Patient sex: M
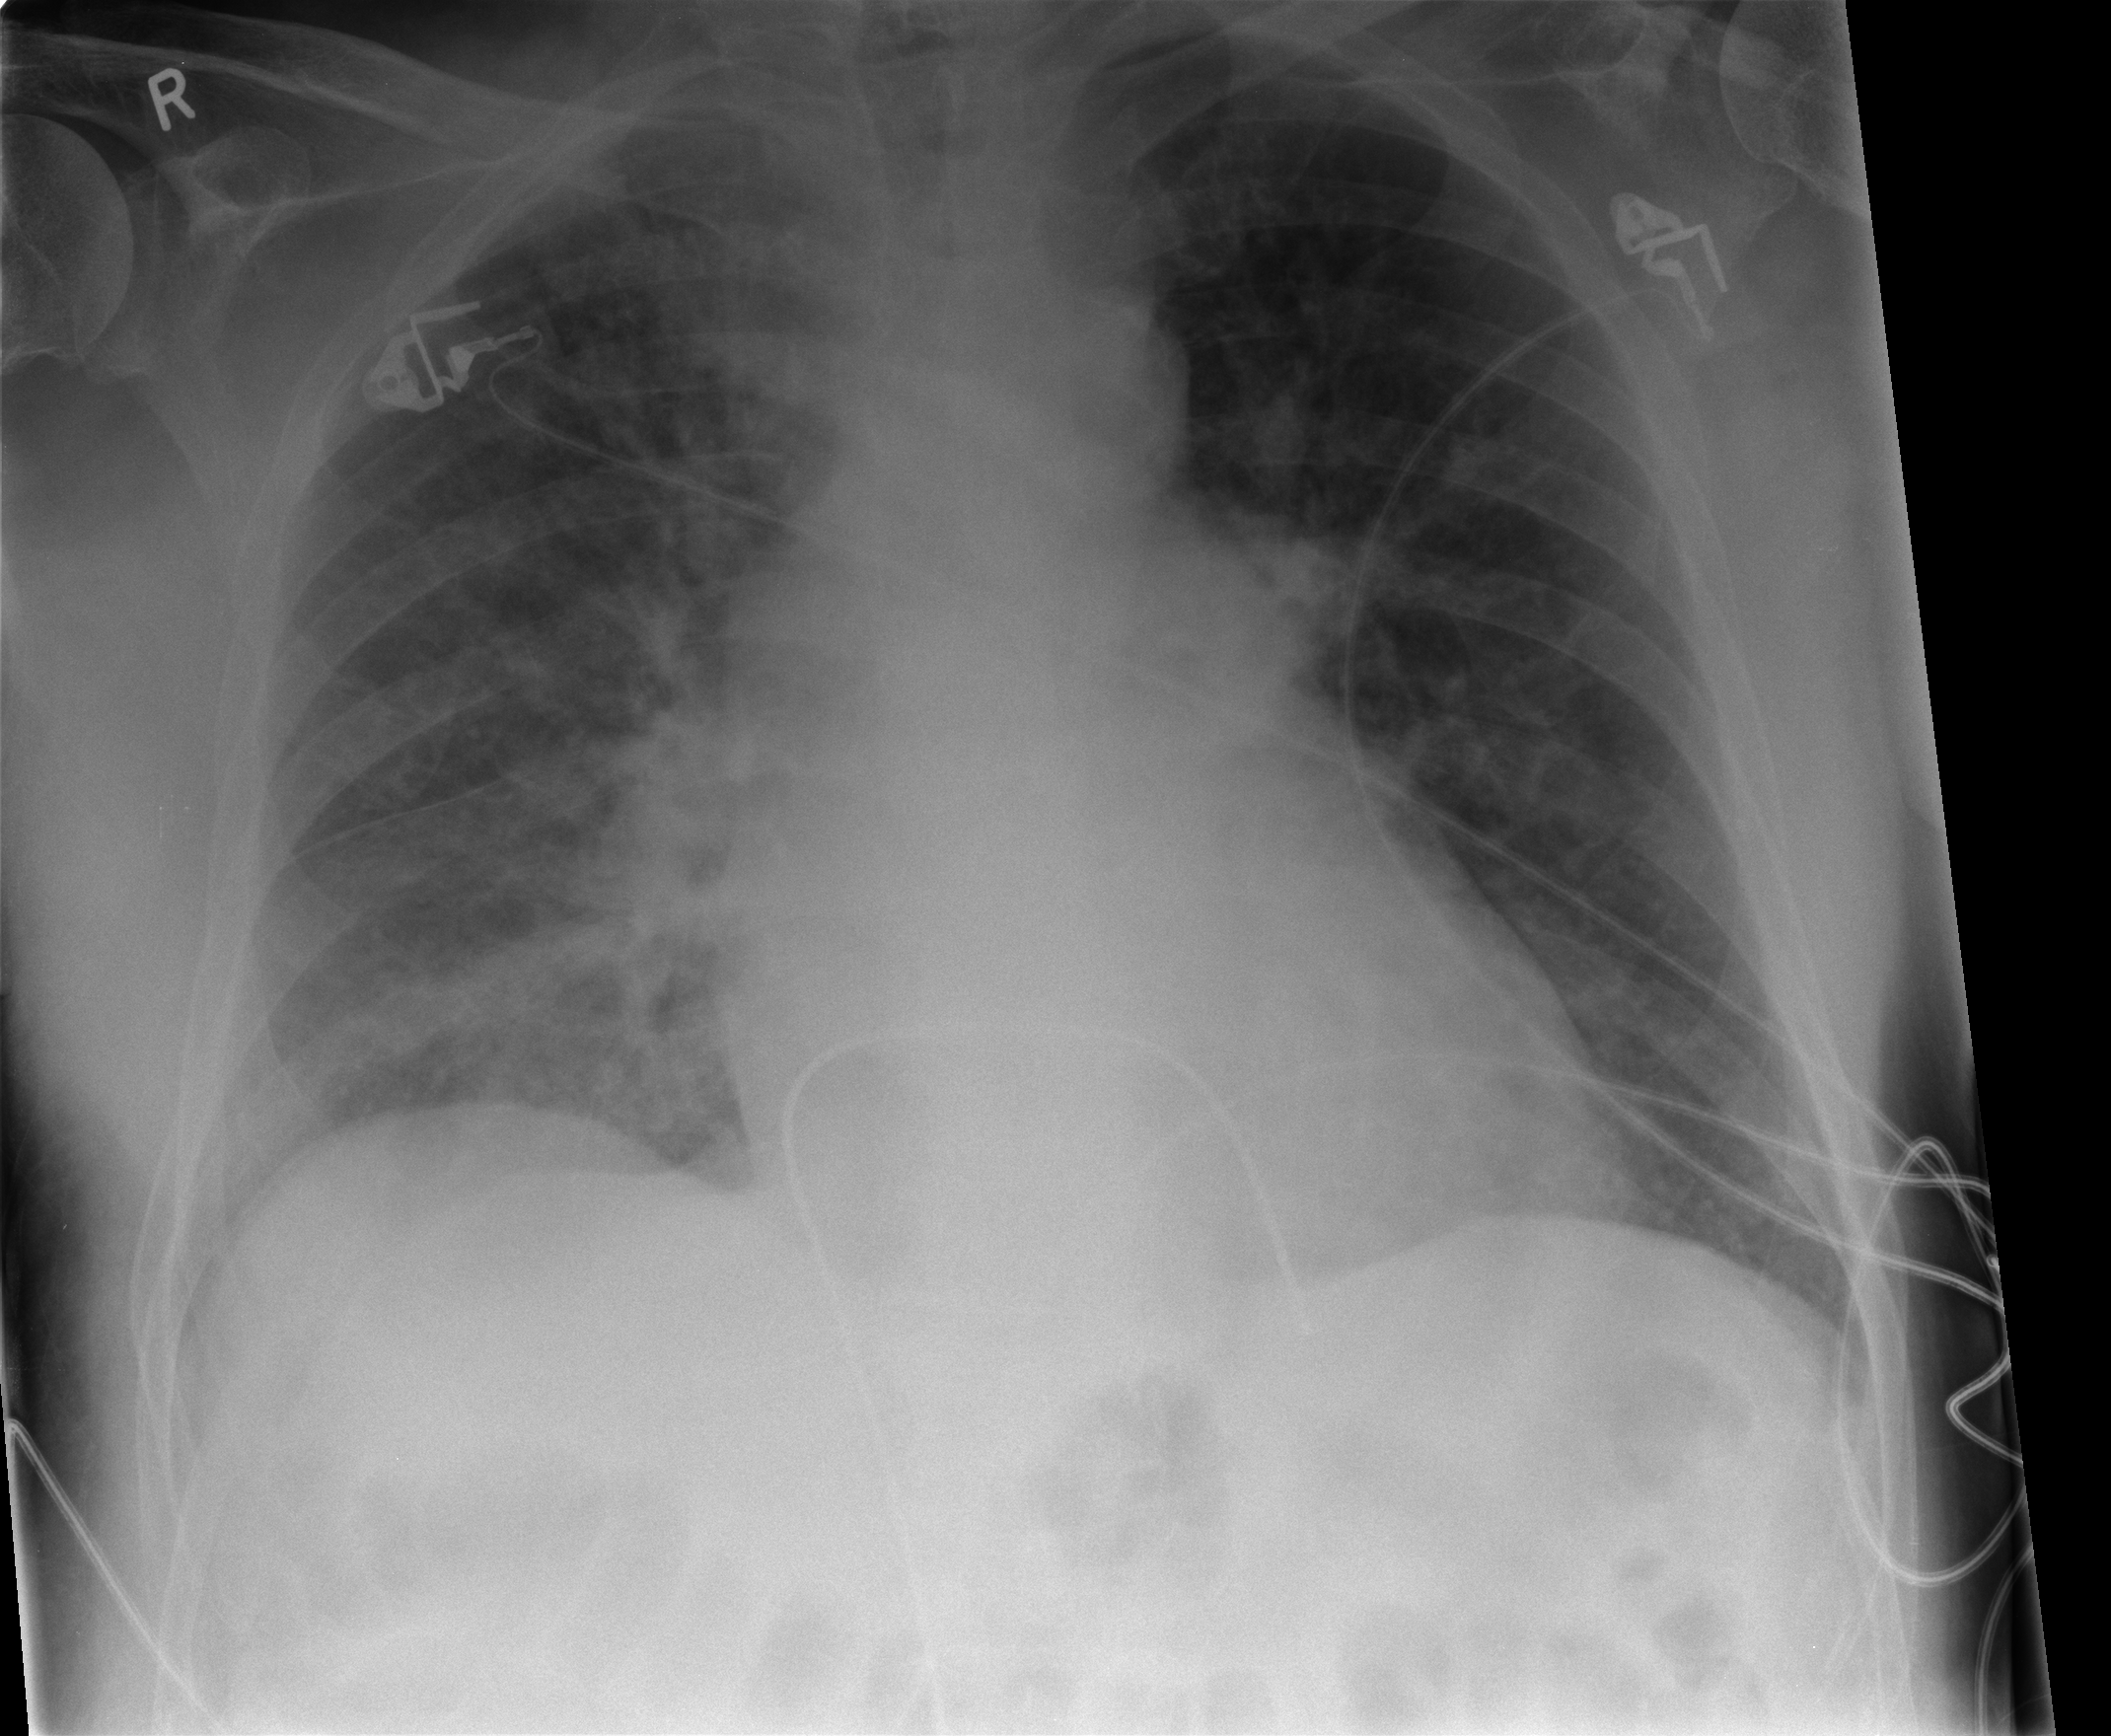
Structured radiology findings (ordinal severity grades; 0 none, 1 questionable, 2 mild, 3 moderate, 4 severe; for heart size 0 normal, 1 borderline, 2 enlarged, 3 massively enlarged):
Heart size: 2
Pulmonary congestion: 3
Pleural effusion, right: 0
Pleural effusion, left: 0
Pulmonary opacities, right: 2
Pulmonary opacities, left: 0
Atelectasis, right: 2
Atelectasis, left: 1